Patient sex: M
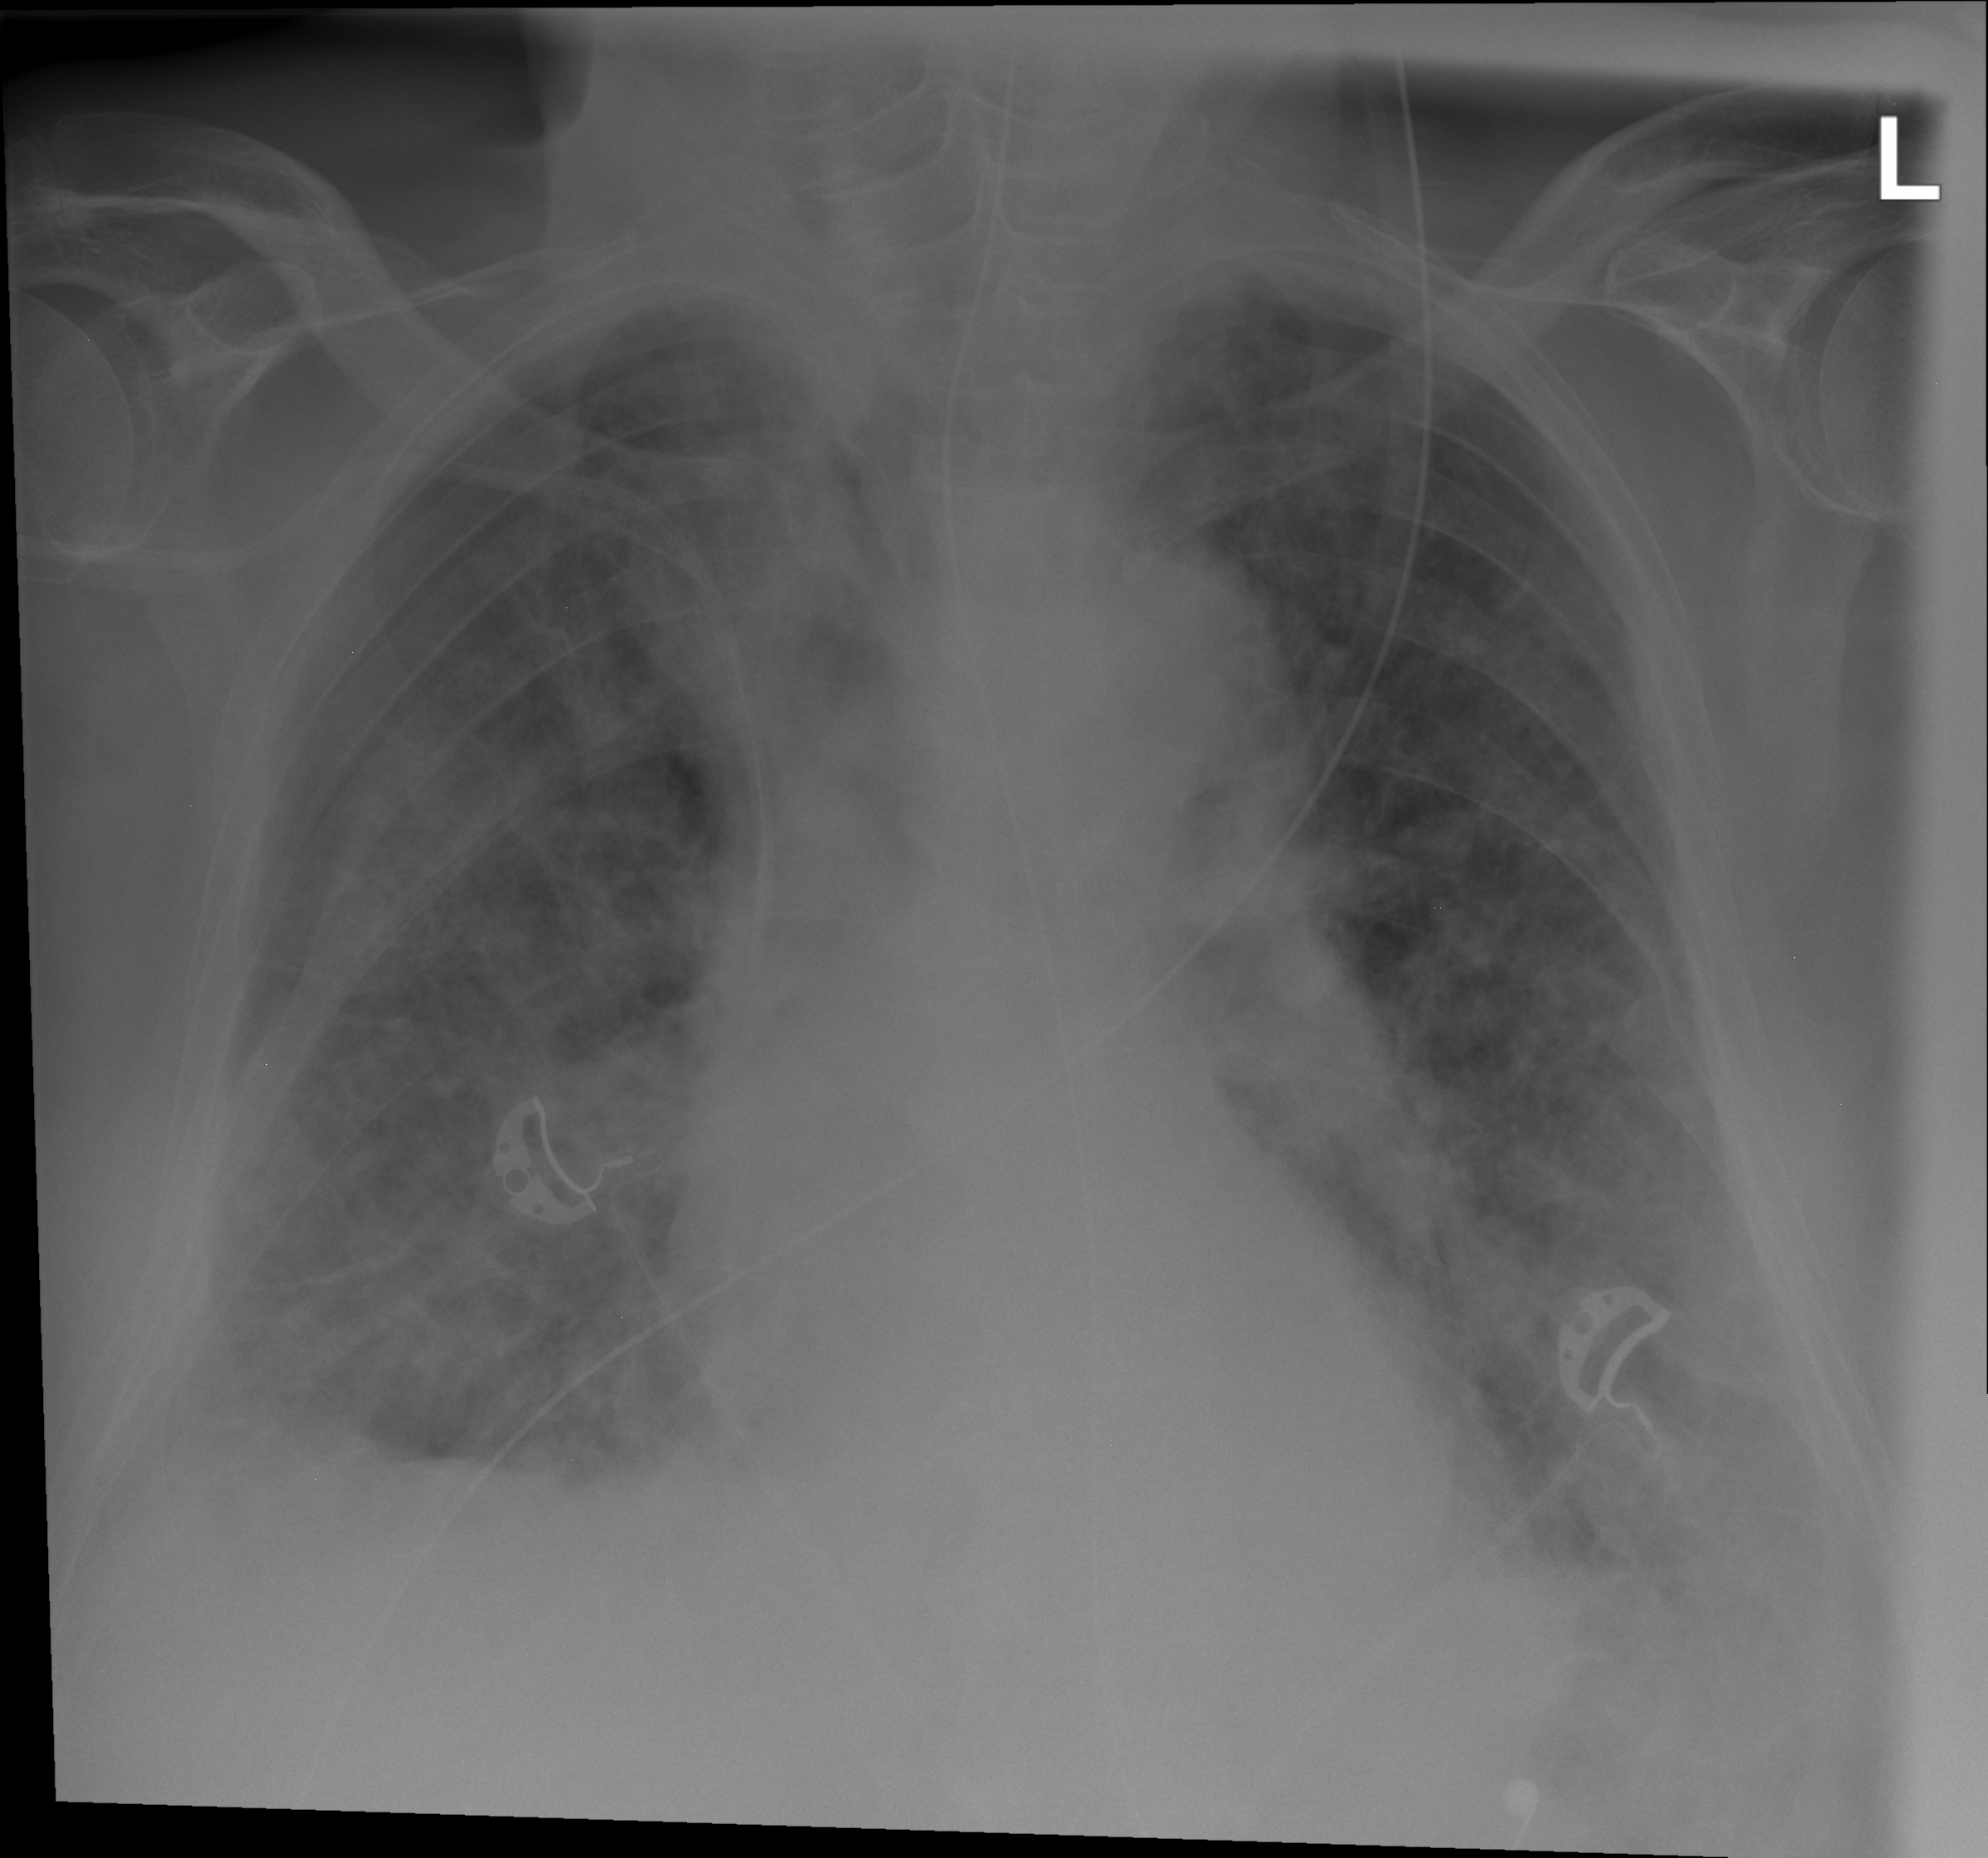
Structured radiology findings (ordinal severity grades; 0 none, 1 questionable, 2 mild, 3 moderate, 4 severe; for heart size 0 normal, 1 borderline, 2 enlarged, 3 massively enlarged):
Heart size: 2
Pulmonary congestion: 2
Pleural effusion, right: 2
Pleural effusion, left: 2
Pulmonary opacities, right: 3
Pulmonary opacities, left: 2
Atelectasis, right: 1
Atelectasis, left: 1